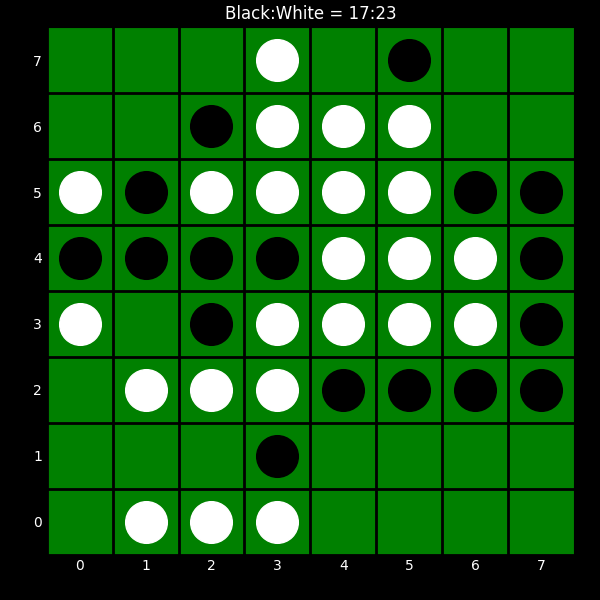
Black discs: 17
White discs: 23